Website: lowes
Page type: stored-credit-cards
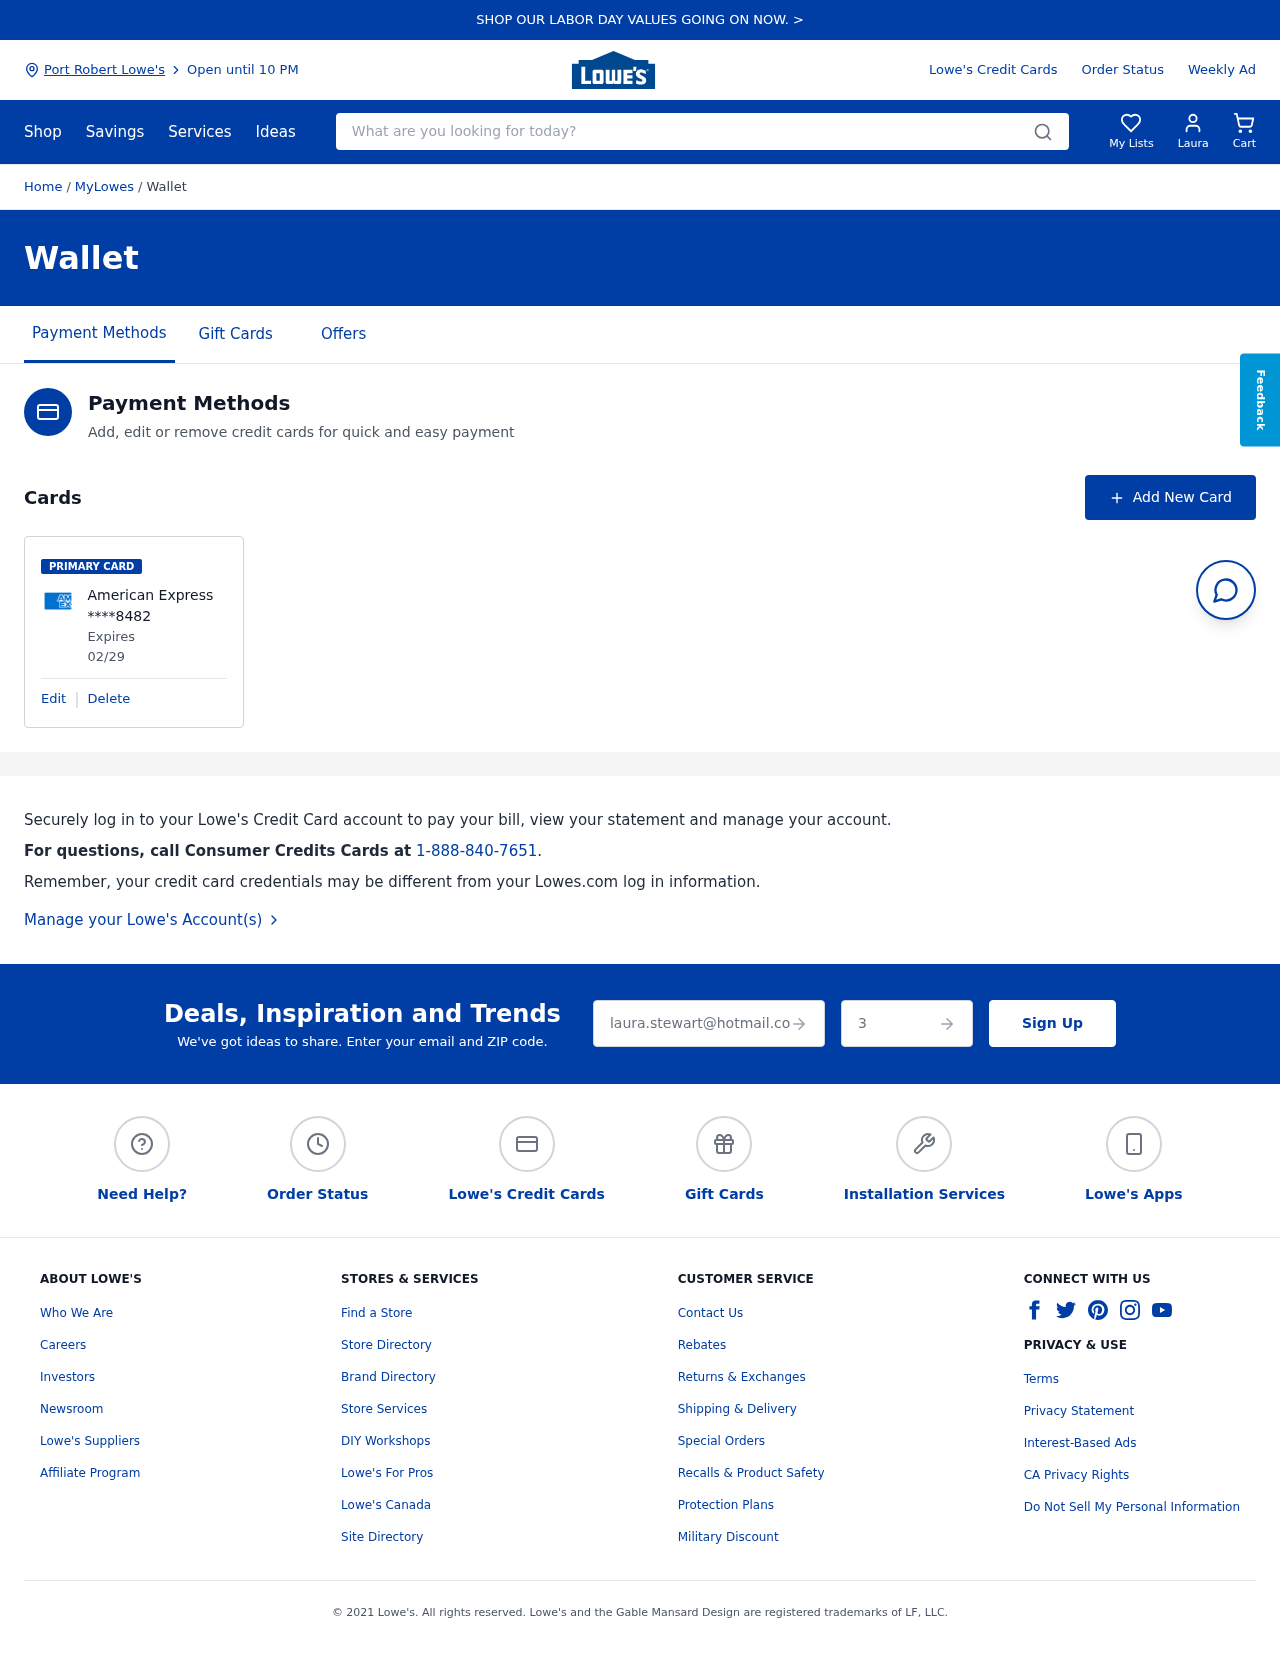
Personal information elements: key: PII_CARD_EXPIRY
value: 02/29
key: PII_CARD_LAST4
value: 8482
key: PII_CARD_TYPE
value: American Express
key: PII_CITY
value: Port Robert Lowe's
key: PII_EMAIL
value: laura.stewart@hotmail.com
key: PII_FIRSTNAME
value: Laura
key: PII_POSTCODE
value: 38601
Search elements: key: HEADER_SEARCH
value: What are you looking for today?